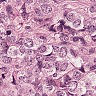
Metastatic tissue present: yes